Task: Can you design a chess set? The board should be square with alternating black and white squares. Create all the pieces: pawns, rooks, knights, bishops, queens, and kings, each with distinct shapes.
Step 1563:
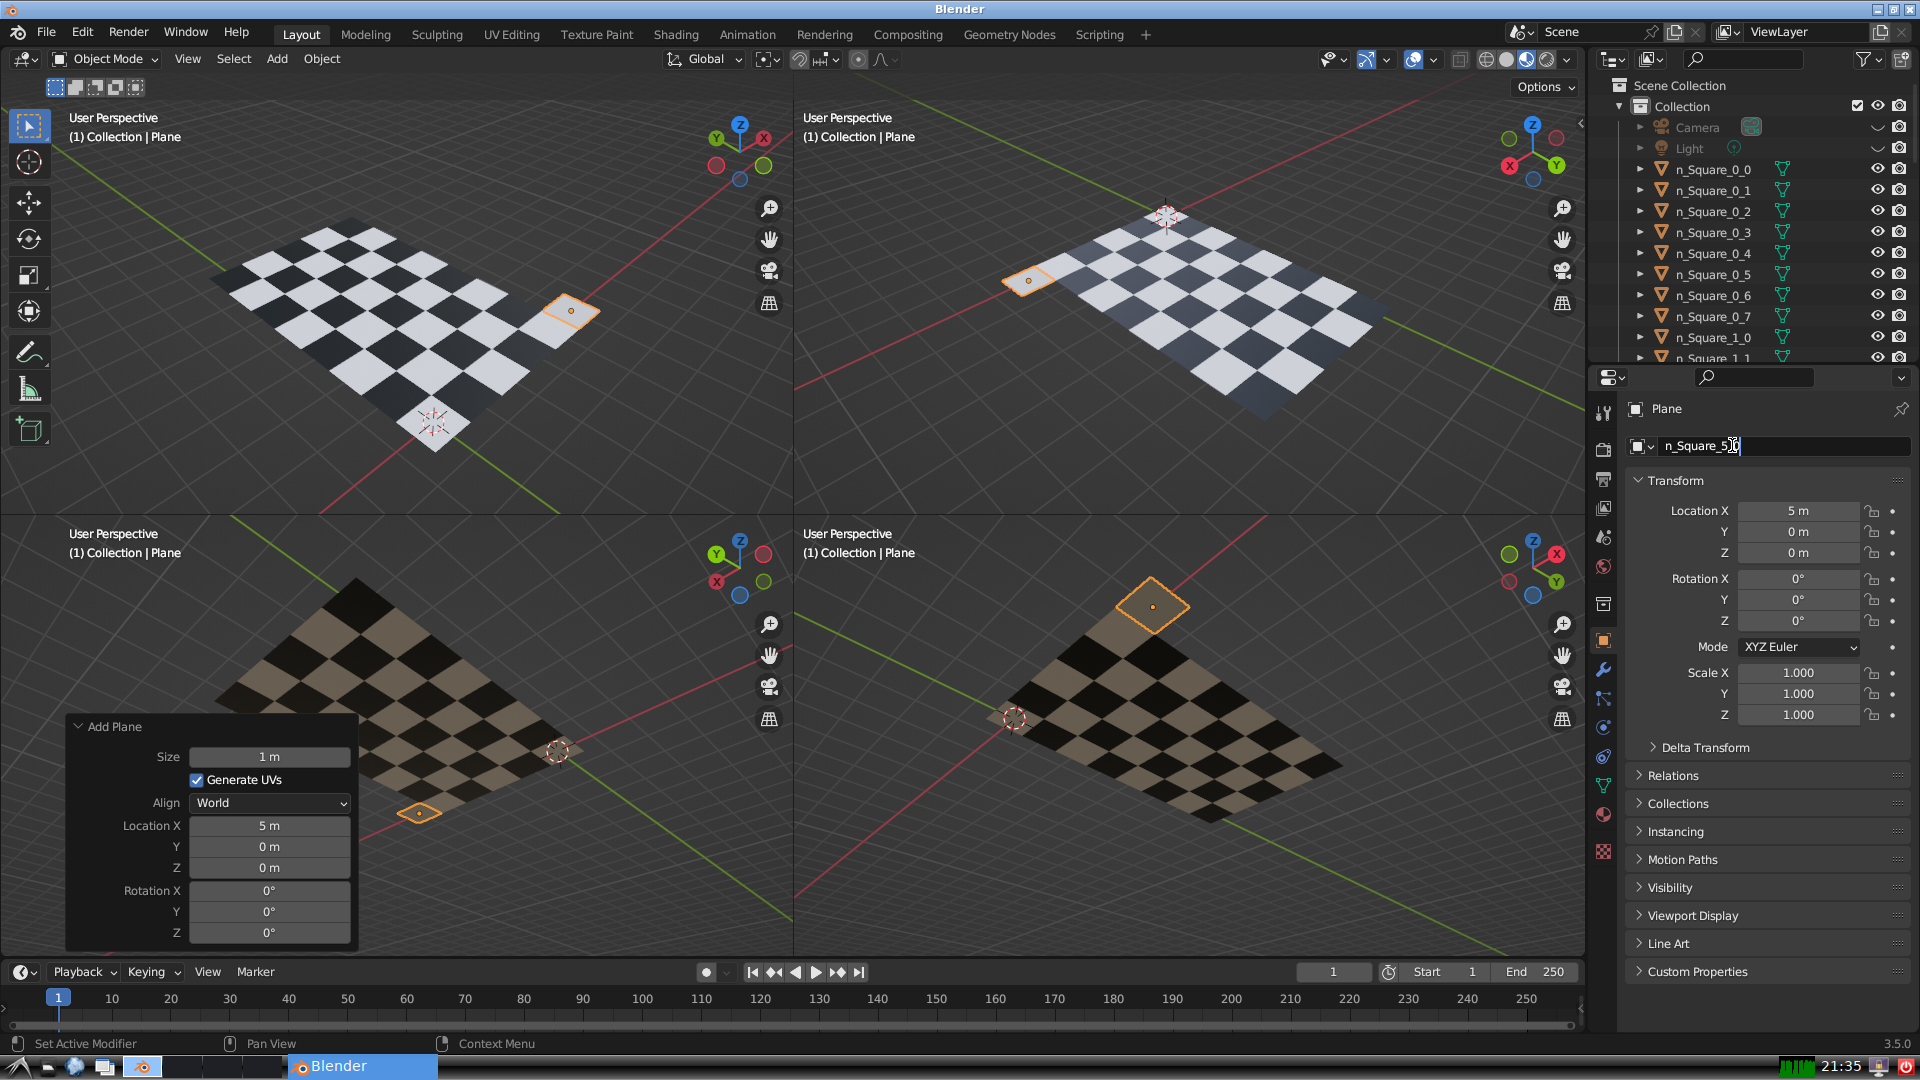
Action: {"key_press": ['Return']}